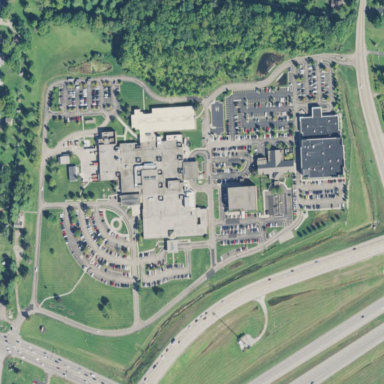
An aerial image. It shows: Healthcare facility identified as hospital.